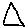
Label: triangle